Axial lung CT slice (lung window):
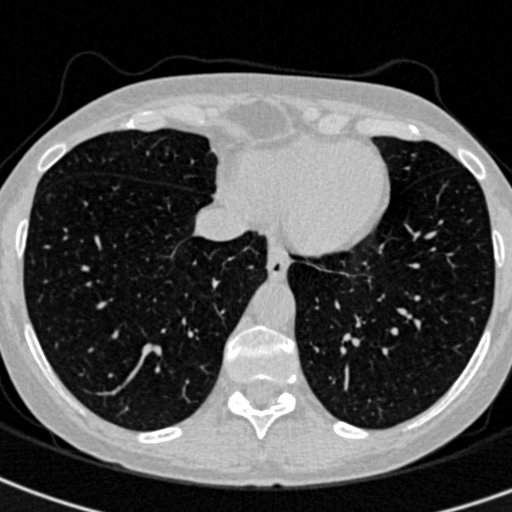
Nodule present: no